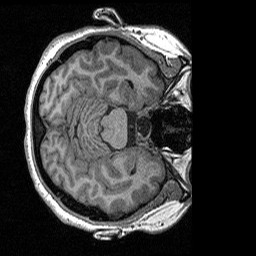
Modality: T1w
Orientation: axial
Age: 36
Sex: female
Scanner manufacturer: siemens
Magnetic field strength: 3 T
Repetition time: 2.3 s
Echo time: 0.00298 s